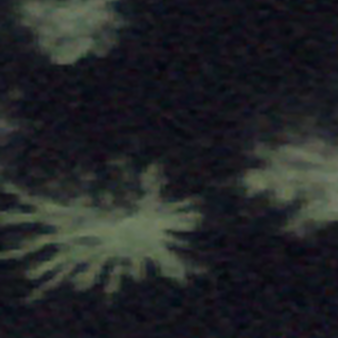
Label: other